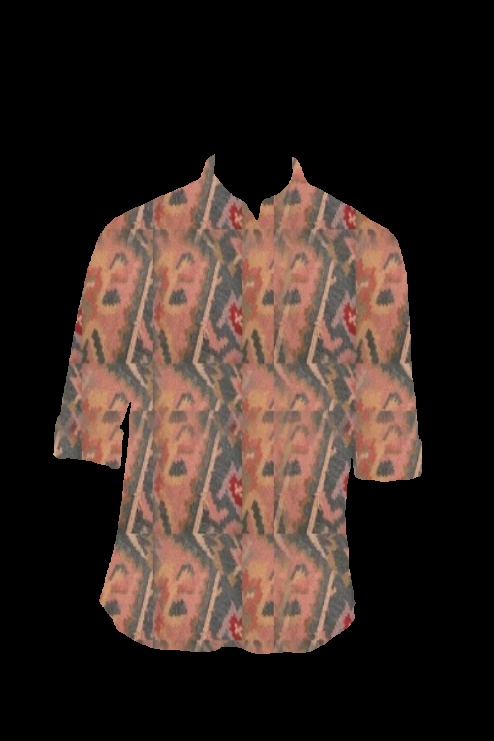
red multi print button up tee